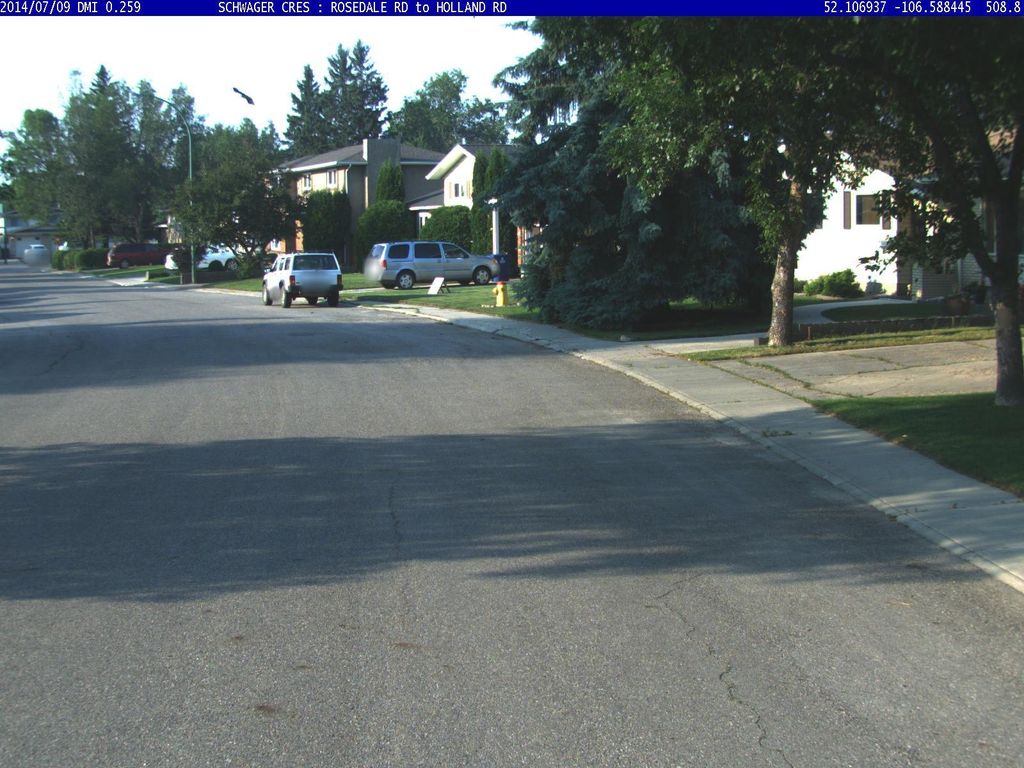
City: saskatoon